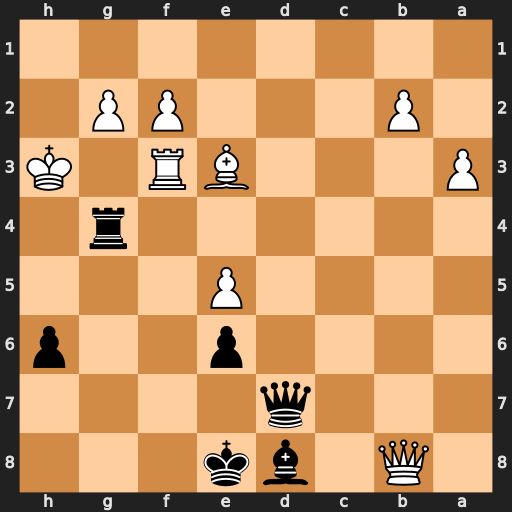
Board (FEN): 1Q1bk3/3q4/4p2p/4P3/6r1/P3BR1K/1P3PP1/8
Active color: b
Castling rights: -
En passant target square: -
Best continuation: Rh4+ Kg3 Qg7+ Bg5 Qxg5#